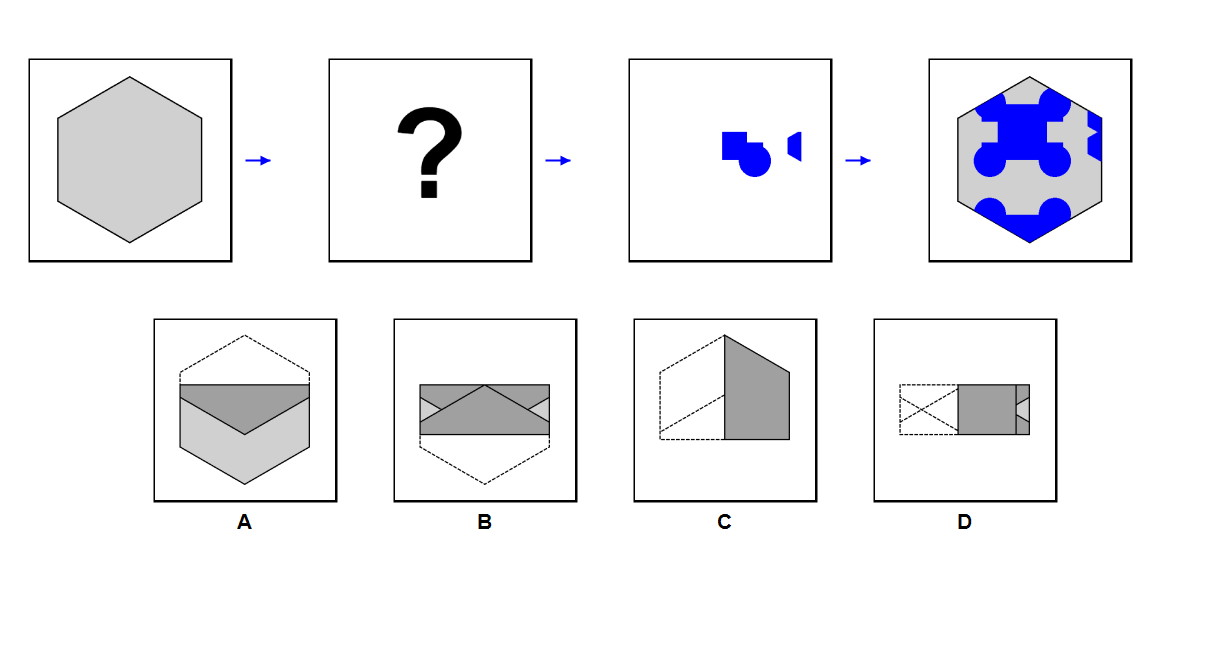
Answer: C